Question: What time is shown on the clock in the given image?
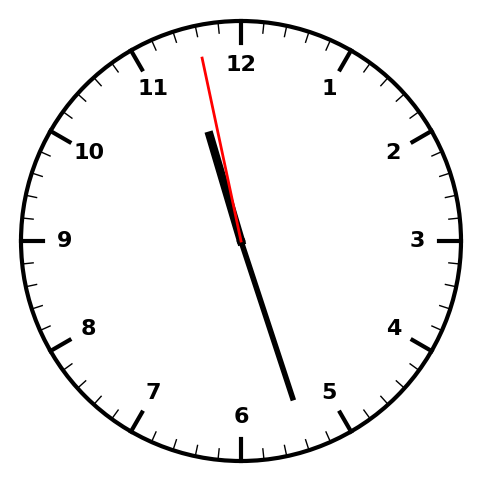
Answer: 11:26:58